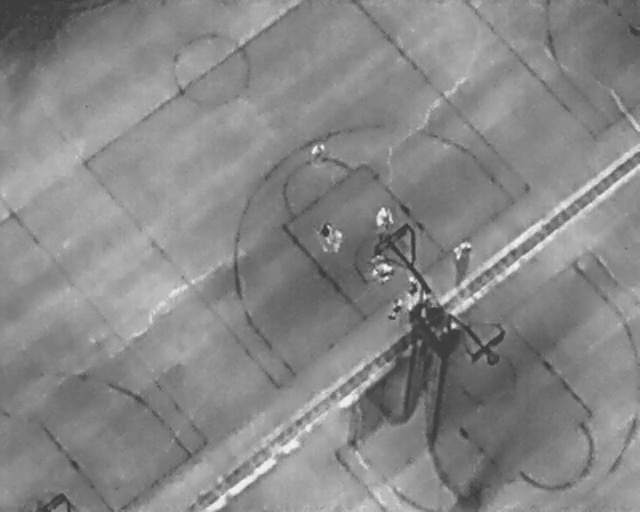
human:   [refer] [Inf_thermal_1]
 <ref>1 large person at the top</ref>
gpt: <box>[[47, 28, 51, 30, 2]]</box>

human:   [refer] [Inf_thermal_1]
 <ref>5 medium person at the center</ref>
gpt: <box>[[48, 45, 53, 47, 2], [50, 45, 55, 47, 2], [58, 51, 62, 53, 2], [60, 58, 64, 61, 2], [62, 55, 67, 57, 2]]</box>

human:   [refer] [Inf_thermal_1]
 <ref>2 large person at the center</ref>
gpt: <box>[[57, 40, 62, 44, 2], [56, 50, 61, 52, 2]]</box>